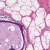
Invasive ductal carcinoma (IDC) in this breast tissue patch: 0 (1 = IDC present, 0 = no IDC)